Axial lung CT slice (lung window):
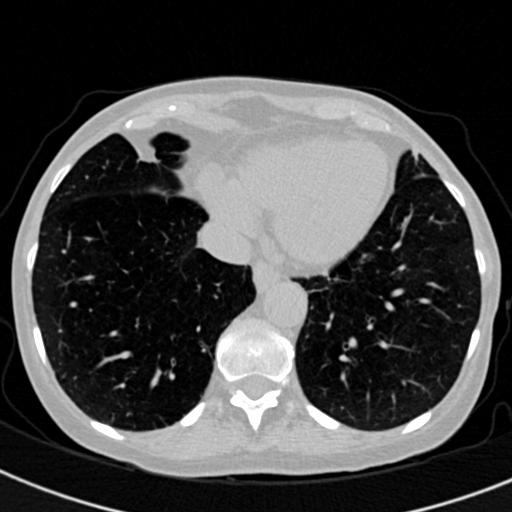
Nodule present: no